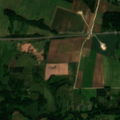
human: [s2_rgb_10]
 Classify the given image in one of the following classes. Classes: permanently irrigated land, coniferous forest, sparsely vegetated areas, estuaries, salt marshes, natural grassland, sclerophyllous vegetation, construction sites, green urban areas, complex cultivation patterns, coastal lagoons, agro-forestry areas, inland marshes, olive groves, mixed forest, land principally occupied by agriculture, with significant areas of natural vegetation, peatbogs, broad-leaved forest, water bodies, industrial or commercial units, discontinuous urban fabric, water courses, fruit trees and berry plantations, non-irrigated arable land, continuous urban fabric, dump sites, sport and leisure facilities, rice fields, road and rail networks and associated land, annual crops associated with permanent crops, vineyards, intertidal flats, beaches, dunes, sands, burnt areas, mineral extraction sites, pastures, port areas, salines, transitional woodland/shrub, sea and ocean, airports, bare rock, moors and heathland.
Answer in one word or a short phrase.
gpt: non-irrigated arable land, pastures, complex cultivation patterns, land principally occupied by agriculture, with significant areas of natural vegetation, mixed forest